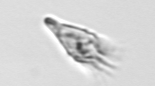
Label: Paratontonia_gracillima